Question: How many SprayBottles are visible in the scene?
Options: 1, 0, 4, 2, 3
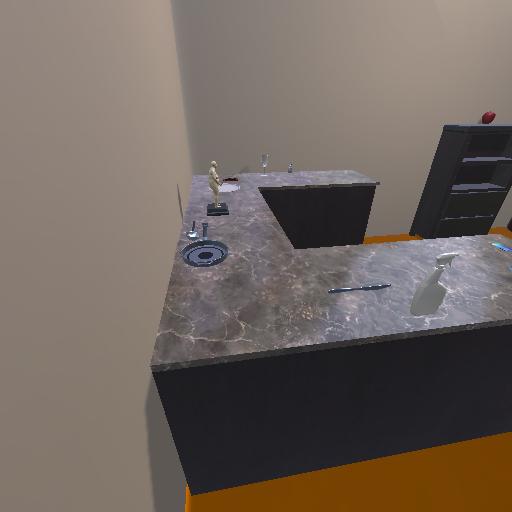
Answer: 1